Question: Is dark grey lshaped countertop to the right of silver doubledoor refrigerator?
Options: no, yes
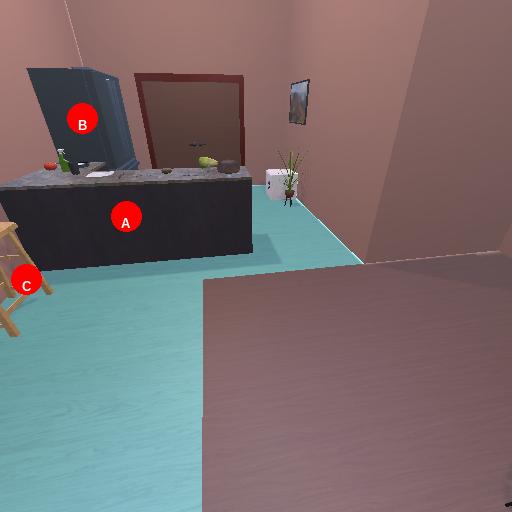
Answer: no